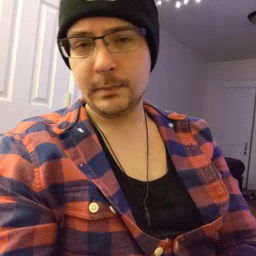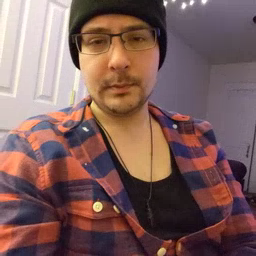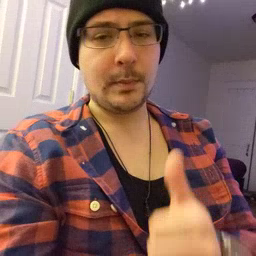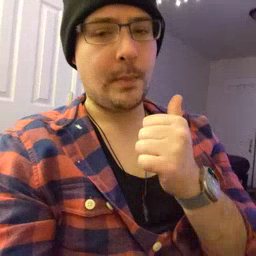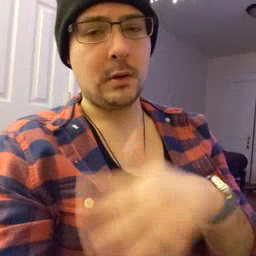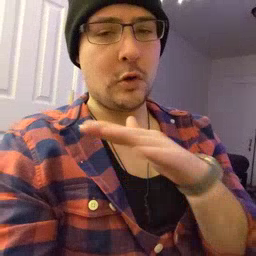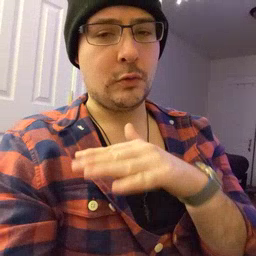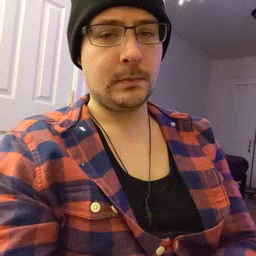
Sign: backyard